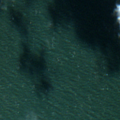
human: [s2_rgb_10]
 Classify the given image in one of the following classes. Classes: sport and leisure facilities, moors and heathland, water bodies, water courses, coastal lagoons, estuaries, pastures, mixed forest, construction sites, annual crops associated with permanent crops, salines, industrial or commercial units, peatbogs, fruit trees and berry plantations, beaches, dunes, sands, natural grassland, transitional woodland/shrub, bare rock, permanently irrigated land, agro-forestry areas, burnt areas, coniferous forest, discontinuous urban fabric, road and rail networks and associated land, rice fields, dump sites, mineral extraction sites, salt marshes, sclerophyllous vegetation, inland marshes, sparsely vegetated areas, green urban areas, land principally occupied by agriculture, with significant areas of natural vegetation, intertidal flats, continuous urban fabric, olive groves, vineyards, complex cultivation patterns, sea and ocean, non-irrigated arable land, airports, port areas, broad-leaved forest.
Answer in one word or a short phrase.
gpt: sea and ocean